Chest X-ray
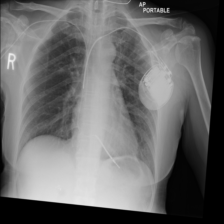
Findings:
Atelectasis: negative
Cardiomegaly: negative
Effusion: negative
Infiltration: negative
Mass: negative
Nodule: negative
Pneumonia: negative
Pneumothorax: negative
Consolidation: negative
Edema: negative
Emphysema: negative
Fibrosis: negative
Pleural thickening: negative
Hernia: negative